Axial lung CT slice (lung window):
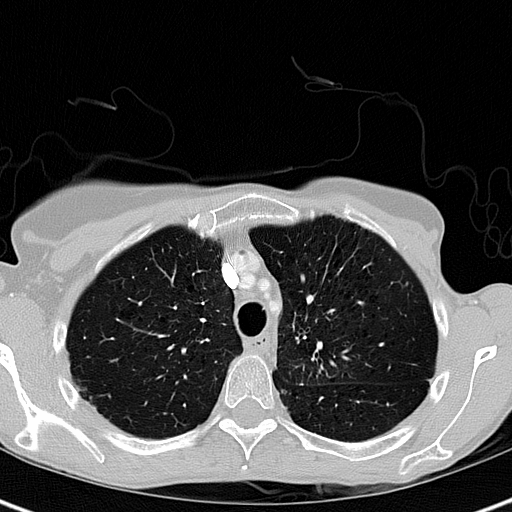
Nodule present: no